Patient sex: M
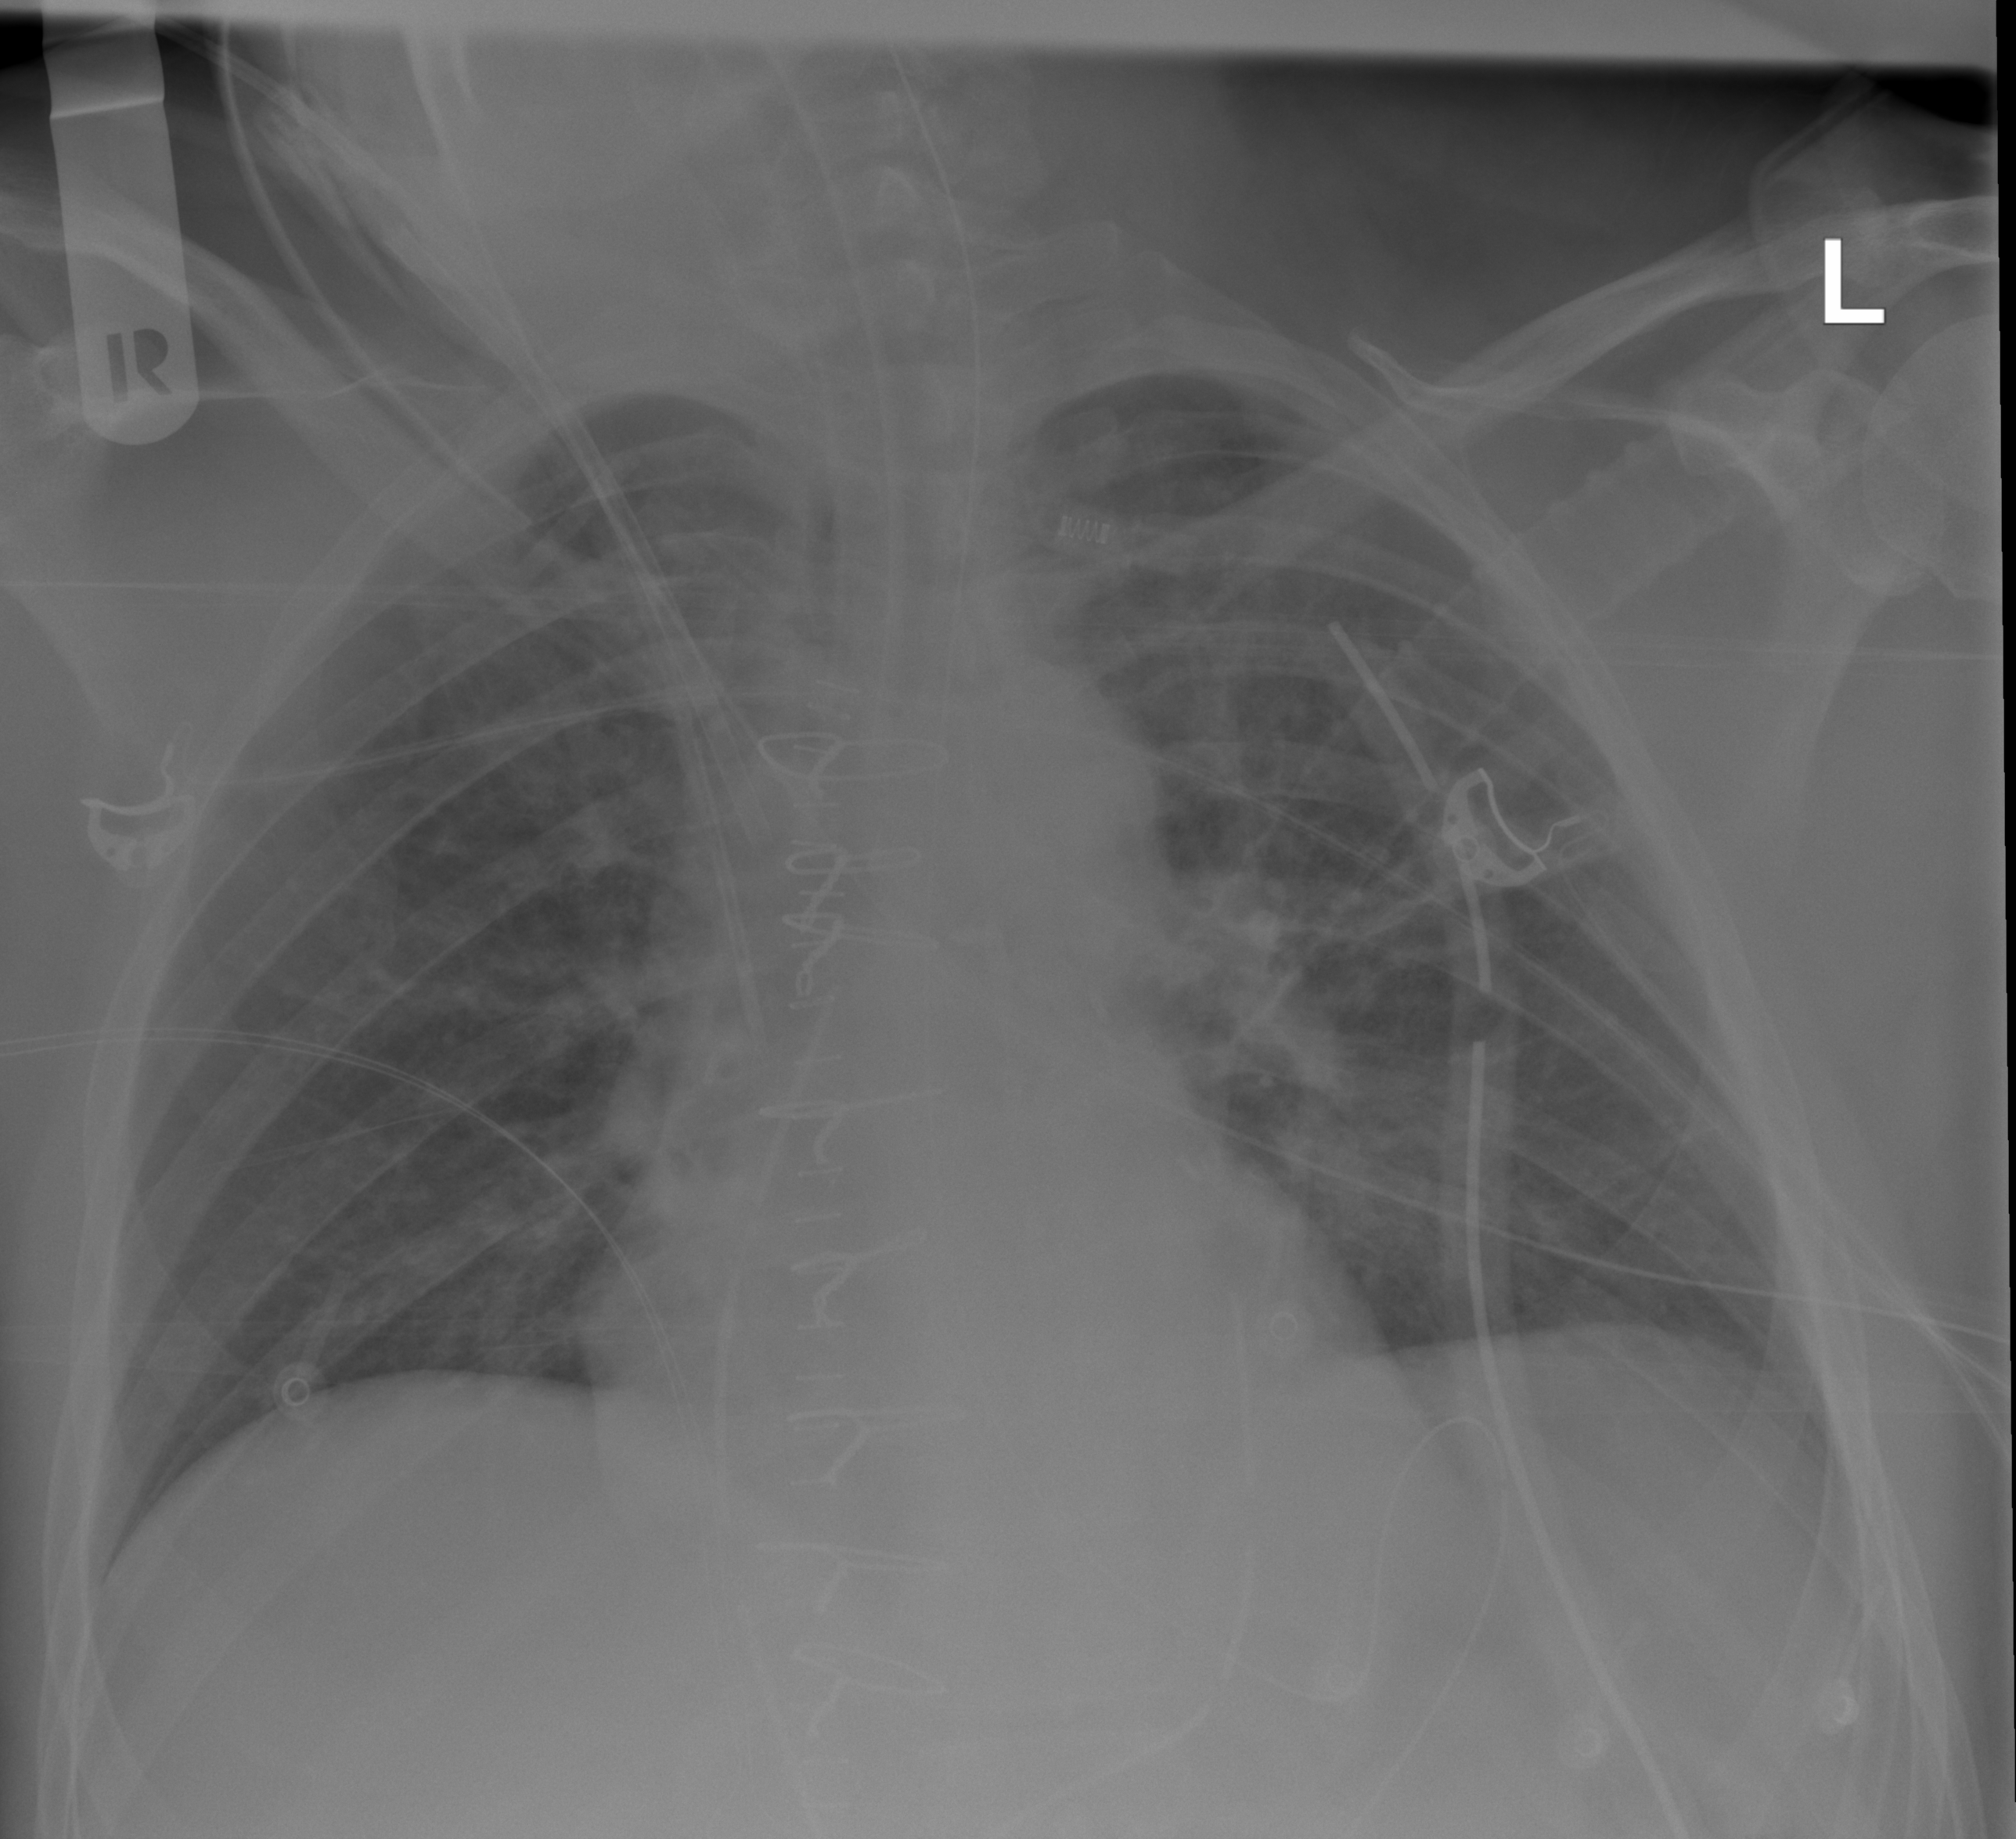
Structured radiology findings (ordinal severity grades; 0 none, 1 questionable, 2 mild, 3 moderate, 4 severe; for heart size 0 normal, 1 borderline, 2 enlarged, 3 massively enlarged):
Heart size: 0
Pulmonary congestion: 2
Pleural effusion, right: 0
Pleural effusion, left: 0
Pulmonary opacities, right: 0
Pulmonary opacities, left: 0
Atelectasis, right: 0
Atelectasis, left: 0